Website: walmart
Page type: address-validator
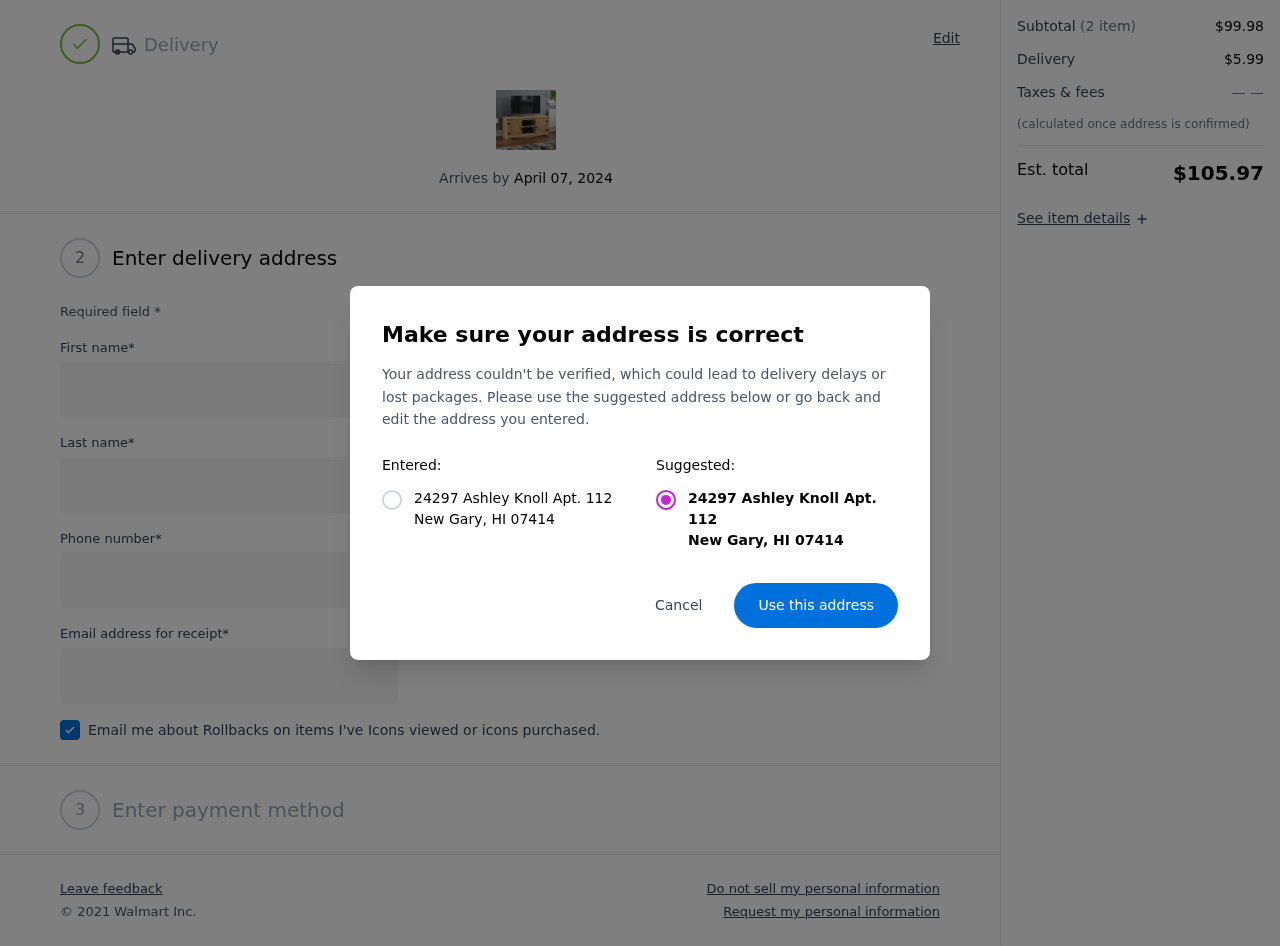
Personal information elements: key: PII_CITY
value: New Gary
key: PII_POSTCODE
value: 07414
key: PII_STATE_ABBR
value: HI
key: PII_STREET
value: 24297 Ashley Knoll Apt. 112
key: PII_FIRSTNAME
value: Matthew
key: PII_LASTNAME
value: Rosario
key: PII_PHONE
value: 6239156178
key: PII_EMAIL
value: matthewrosario@yahoo.com
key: PII_POSTCODE_FULL
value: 07414
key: PII_POSTCODE_NUMERIC
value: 7414
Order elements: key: ORDER_DELIVERY_DATE
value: April 07, 2024
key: ORDER_SUBTOTAL
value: $99.98
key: ORDER_SHIPPING_COST
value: $5.99
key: ORDER_TOTAL
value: $105.97